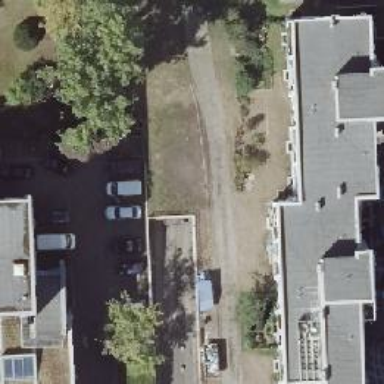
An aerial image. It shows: Parking entrance.